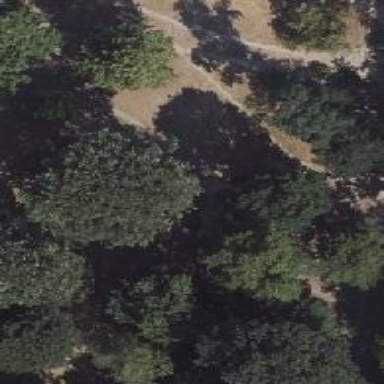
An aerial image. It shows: Park with broadleaved deciduous trees.